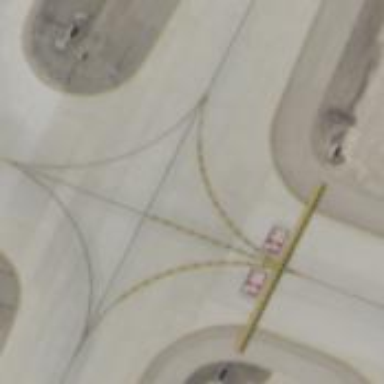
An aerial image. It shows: View of taxiway at the airport.